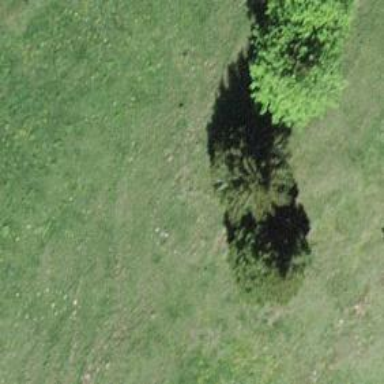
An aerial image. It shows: Needle-leaved tree in nature.